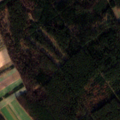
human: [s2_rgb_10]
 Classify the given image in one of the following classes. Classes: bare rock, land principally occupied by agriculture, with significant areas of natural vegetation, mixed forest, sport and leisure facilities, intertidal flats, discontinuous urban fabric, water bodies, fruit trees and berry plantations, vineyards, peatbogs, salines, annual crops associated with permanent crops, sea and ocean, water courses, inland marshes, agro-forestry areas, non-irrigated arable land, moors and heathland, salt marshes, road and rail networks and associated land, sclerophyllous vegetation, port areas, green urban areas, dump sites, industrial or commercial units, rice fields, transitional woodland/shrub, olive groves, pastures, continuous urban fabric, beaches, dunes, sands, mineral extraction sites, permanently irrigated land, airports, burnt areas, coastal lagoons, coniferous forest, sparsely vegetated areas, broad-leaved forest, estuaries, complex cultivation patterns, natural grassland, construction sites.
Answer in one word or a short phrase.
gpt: non-irrigated arable land, coniferous forest, mixed forest